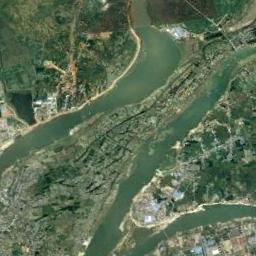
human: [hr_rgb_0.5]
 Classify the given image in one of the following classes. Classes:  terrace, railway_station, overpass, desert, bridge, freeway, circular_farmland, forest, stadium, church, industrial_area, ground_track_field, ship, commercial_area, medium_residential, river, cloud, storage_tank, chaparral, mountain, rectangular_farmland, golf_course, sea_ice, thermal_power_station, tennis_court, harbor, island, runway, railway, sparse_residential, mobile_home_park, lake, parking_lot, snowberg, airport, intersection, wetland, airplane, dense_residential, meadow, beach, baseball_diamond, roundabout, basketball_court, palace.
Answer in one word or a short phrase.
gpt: river